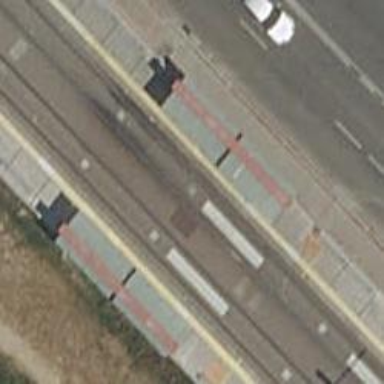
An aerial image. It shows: Light rail railway line with electrification through contact lines.